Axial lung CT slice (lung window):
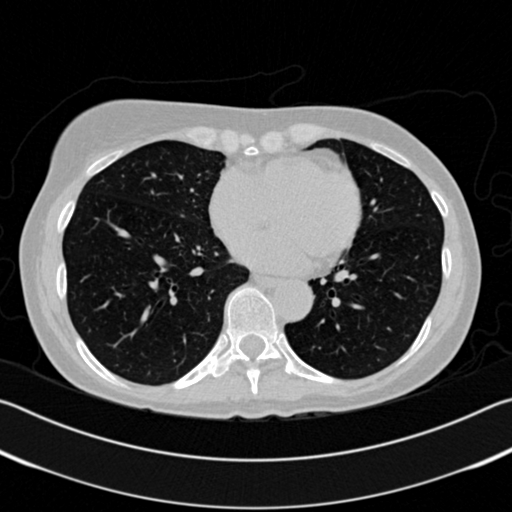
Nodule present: no